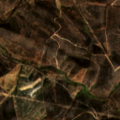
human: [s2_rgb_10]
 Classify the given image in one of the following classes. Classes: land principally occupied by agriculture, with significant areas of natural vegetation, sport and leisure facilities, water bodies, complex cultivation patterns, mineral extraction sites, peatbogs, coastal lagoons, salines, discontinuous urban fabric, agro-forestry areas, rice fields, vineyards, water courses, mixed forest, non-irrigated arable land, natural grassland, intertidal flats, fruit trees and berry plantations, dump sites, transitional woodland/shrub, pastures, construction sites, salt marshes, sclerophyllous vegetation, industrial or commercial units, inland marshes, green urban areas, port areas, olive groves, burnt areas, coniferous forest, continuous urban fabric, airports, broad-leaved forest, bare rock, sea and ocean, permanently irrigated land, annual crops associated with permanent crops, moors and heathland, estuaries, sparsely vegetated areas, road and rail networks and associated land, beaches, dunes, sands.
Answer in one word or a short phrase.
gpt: complex cultivation patterns, coniferous forest, transitional woodland/shrub